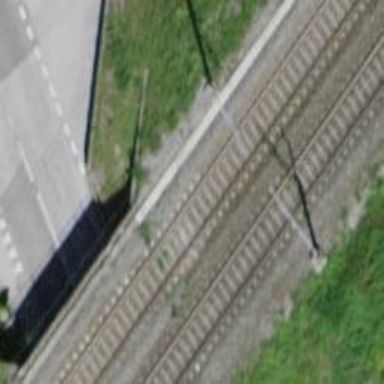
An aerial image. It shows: Railway bridge with electrified contact line. There is one track on the bridge.